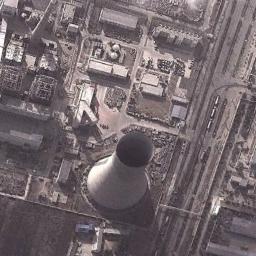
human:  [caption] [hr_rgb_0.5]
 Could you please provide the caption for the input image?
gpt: There are about 10 thermal power stations here, and the roofs of the surrounding buildings are black .

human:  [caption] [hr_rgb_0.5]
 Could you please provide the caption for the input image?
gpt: Neatly planned plant and equipment in the thermal power station, A chimney and a cooling tower .

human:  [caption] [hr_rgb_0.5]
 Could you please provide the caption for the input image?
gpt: The thermal power station is on the bare land next to some buildings .

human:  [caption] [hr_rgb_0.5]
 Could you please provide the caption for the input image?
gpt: Many buildings of different shapes and sizes are beside the thermal power station .

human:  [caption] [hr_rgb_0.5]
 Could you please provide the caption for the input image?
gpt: There are some buildings and a chimney on the thermal power station .